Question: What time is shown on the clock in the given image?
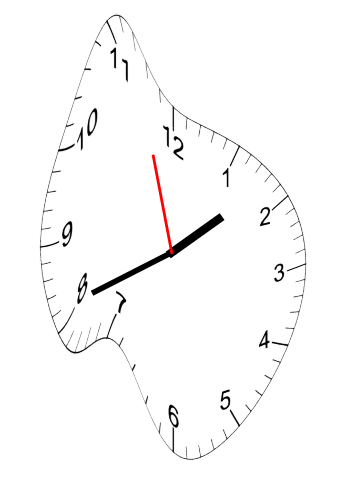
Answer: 01:40:57